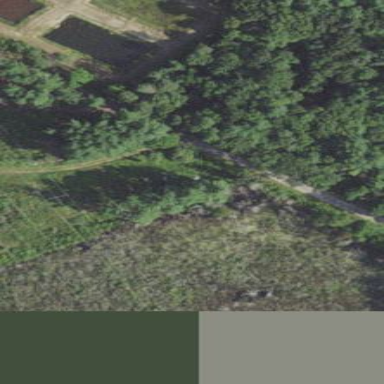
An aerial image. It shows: Marshy wetland area.